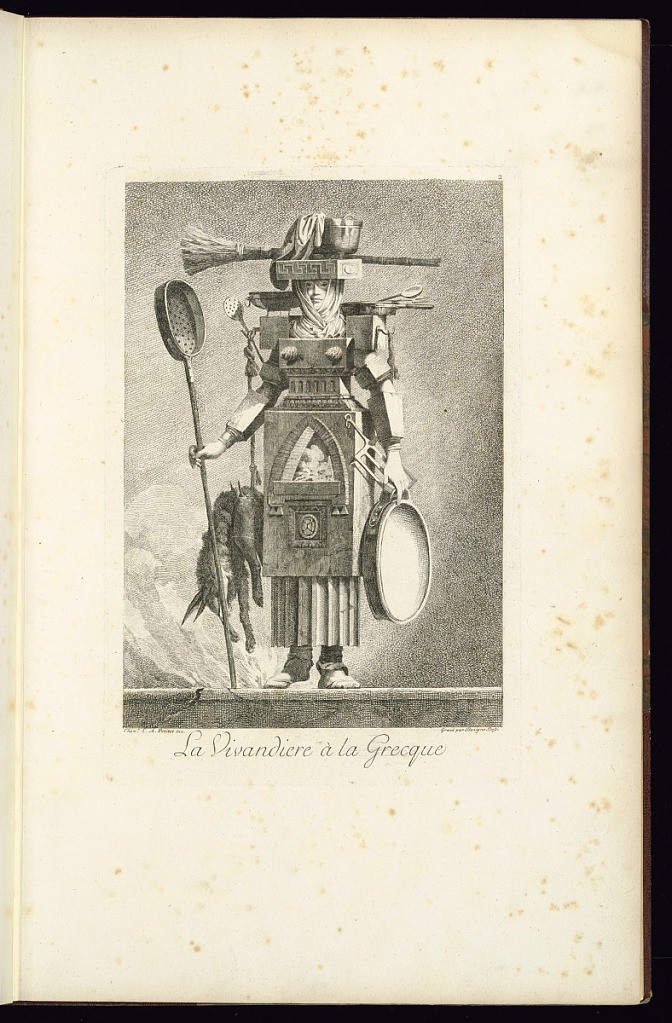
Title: La Vivandiere à la Grecque
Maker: Ennemond Alexandre Petitot, French, 1727 – 1801
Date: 1771
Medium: Etching on paper
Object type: Print
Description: Print titled ‘La Vivandiere à la Grecque', from a series of 10 plates featuring fanciful costumes inspired by Greek and Roman antique ornament and architectural motifs. A female figure stands in the middle of the sheet wearing a costume and headdress made of architectural elements included a fluted column, friezes, Greek keys, acorns, and an oven in the place of her lower abdomen. The figure is adorned with and holding cooking instruments. She has a wash basin and a broom on her head and a dead hare hanging from her shoulder. The plate is titled, signed and numbered.